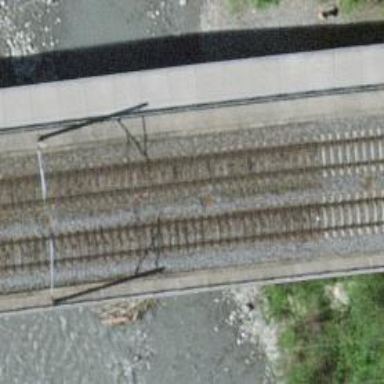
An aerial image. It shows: Beam bridge over railway tracks with electrified contact lines.